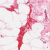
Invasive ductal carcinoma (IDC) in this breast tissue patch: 0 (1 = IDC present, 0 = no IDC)